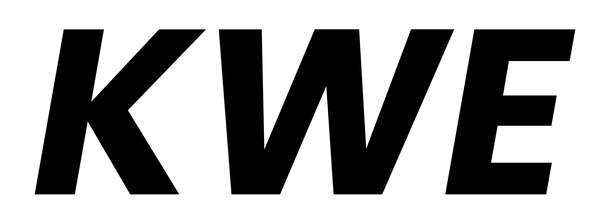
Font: Poppins-BoldItalic